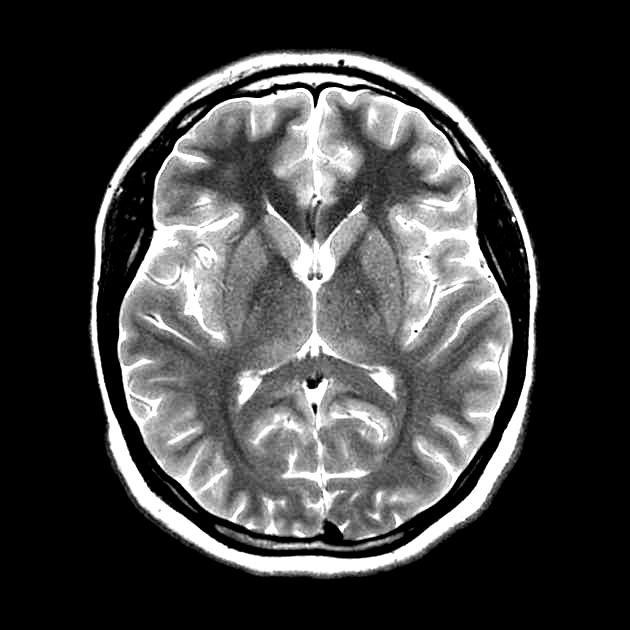
Label: notumor